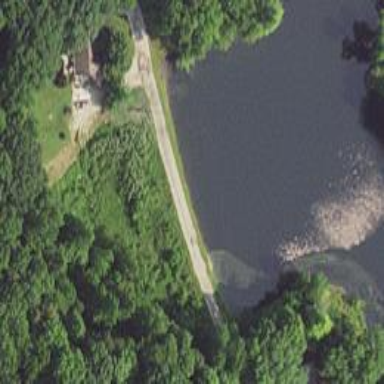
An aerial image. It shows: Dam across waterway.